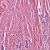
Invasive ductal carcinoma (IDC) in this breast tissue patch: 1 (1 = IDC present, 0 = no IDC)